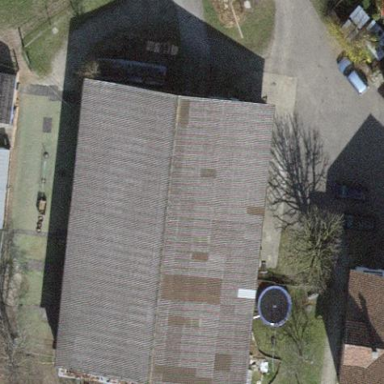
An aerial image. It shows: Rural barn.